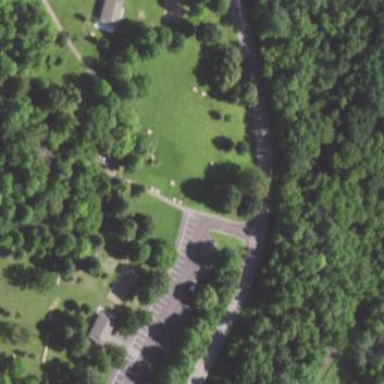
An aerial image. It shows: Picnic site popular for tourists.